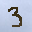
Label: 3